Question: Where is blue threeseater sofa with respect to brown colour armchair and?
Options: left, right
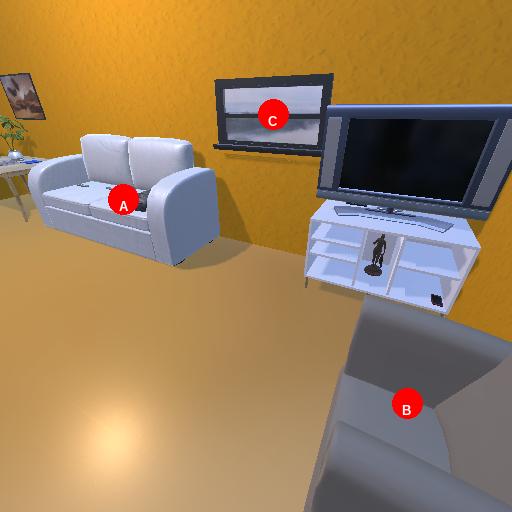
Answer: left